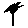
Label: flower